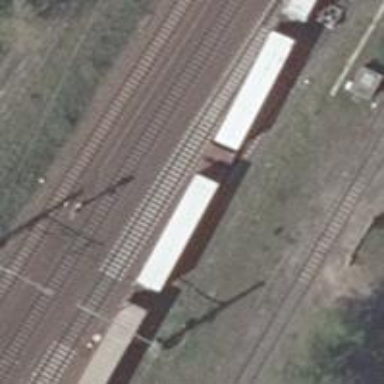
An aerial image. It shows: Railway switch.